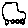
Label: car